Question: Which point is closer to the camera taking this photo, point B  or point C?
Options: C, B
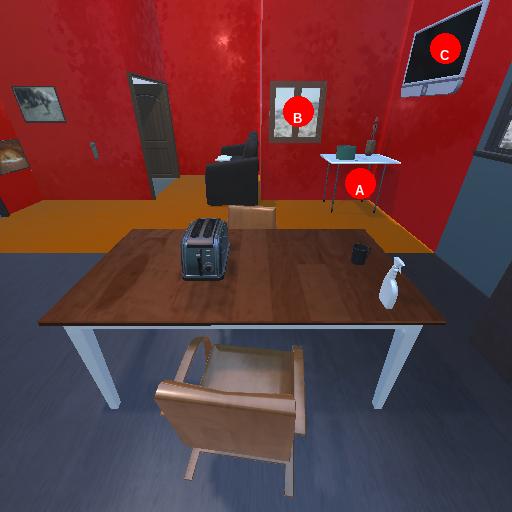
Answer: C